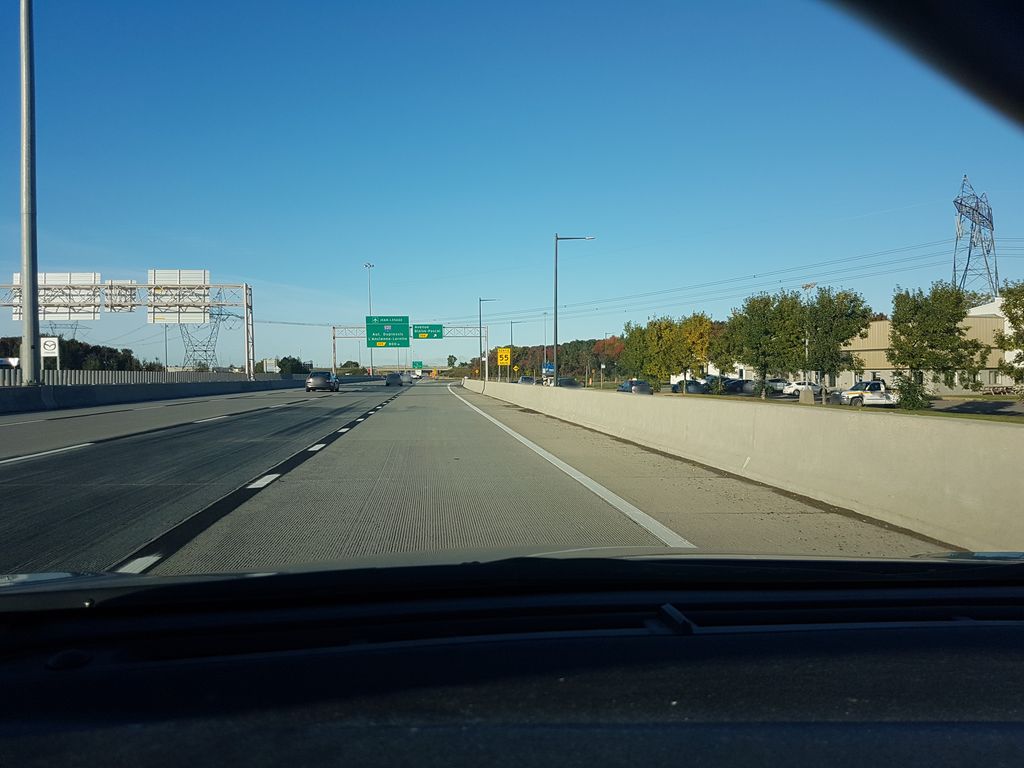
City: quebec_city